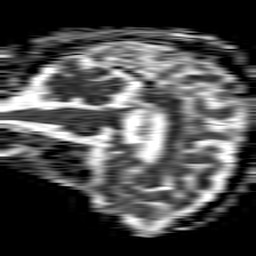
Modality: ADC
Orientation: sagittal
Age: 58
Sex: male
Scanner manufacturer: philips
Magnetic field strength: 1.5 T
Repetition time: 4.6 s
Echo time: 0.08517 s